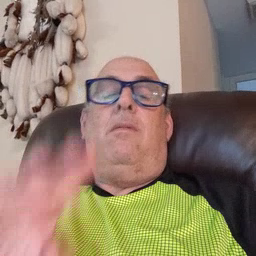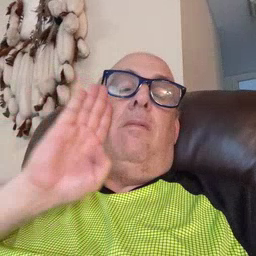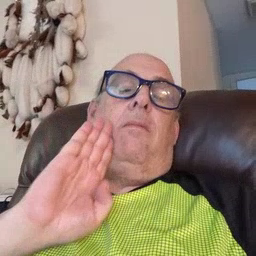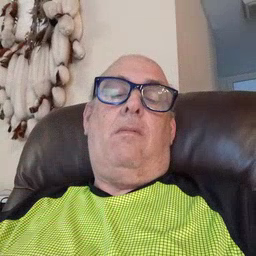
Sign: brown